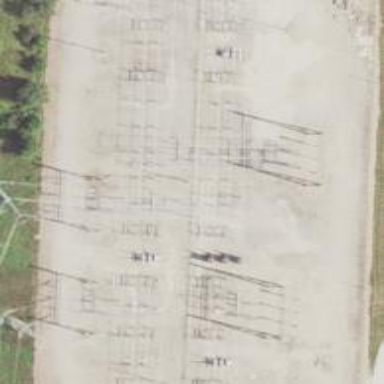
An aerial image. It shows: Switch for power supply.